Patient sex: F
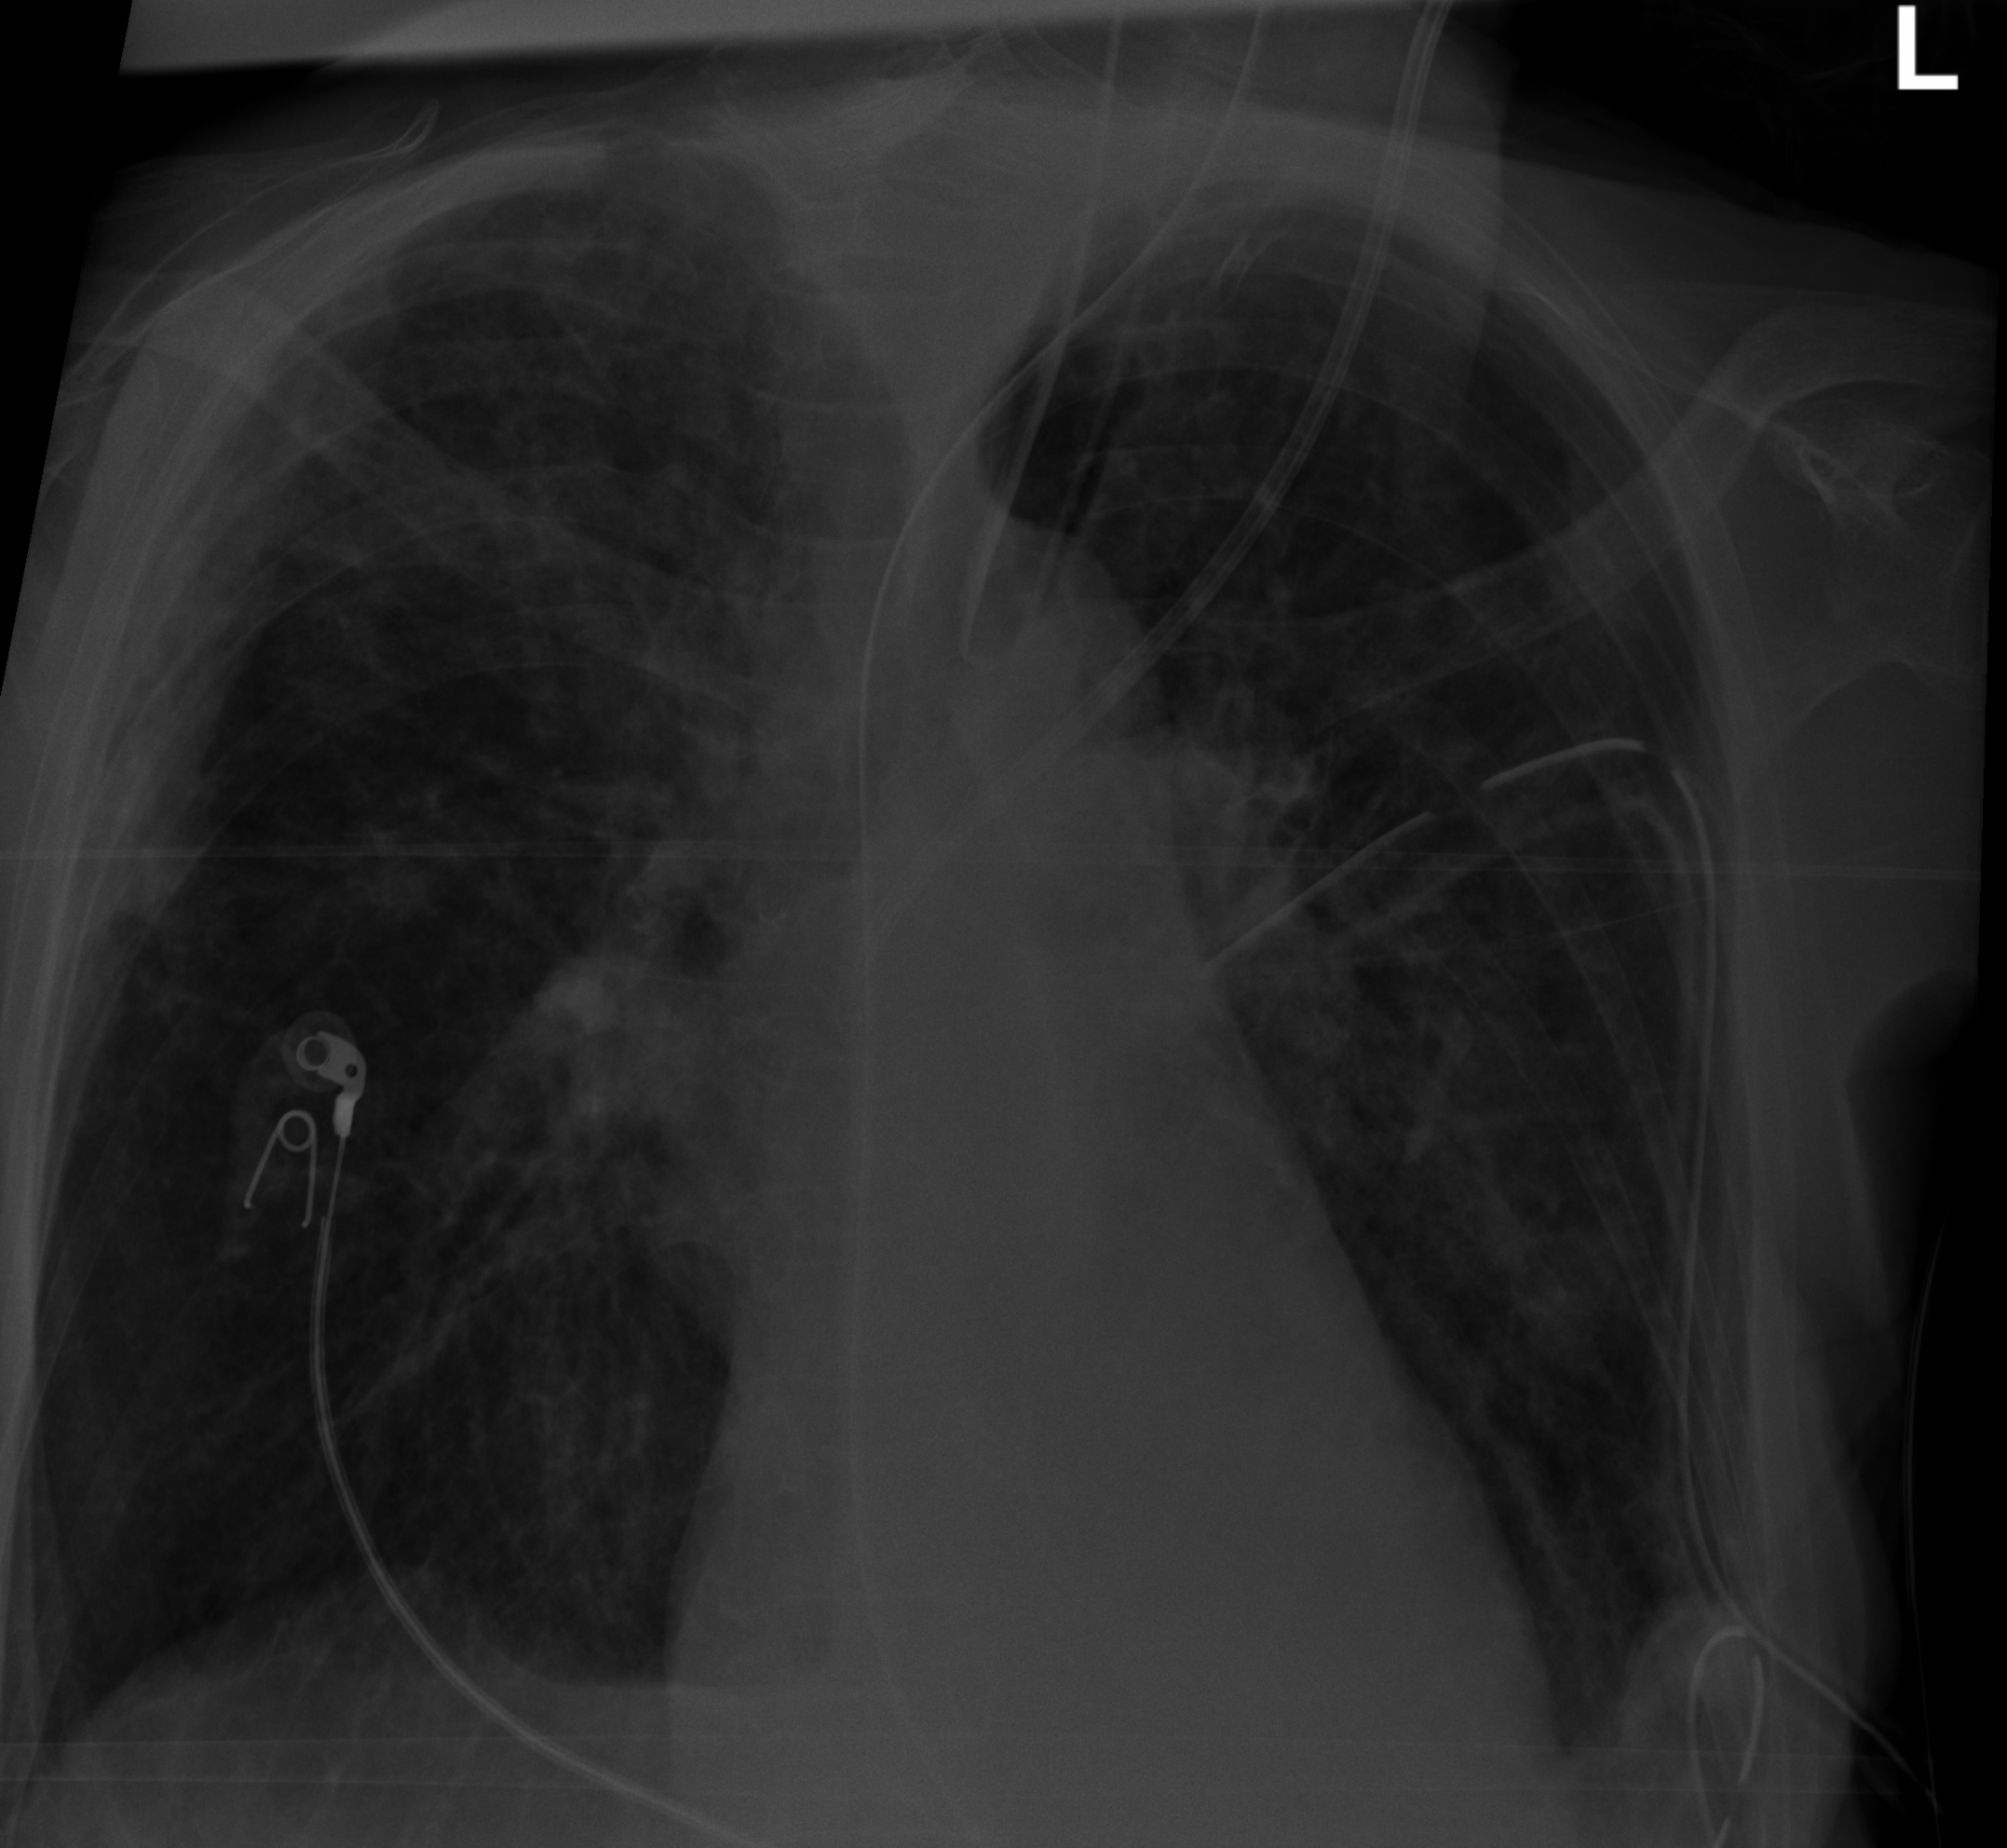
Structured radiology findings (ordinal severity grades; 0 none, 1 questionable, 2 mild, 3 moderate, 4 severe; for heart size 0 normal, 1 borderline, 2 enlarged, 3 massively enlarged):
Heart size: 2
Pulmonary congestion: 2
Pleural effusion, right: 0
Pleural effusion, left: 0
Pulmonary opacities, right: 2
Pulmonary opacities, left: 2
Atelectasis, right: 2
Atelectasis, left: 2